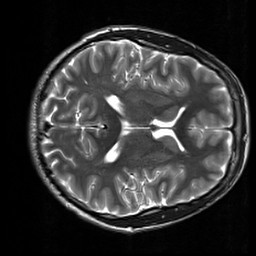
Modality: T2w
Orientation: axial
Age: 27
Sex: male
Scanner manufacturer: siemens
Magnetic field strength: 3 T
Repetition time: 7 s
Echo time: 0.09 s